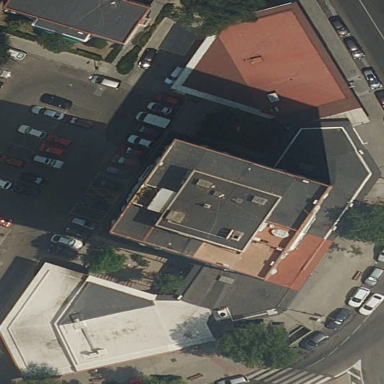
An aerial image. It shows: Commercial building with flat roof.